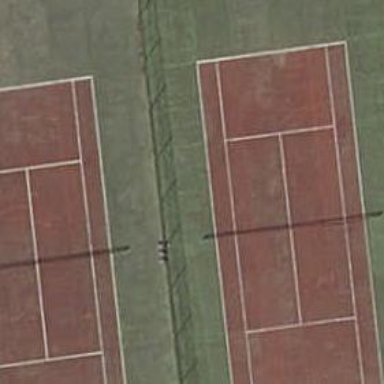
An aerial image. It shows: Tennis court in leisure pitch.